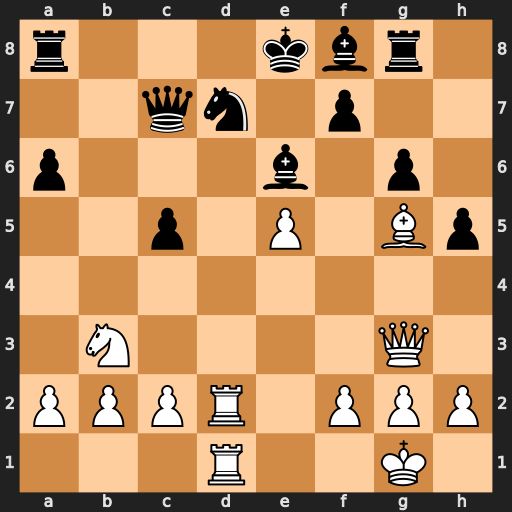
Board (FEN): r3kbr1/2qn1p2/p3b1p1/2p1P1Bp/8/1N4Q1/PPPR1PPP/3R2K1
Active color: w
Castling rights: q
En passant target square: -
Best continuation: Rxd7 Qxd7 Rxd7